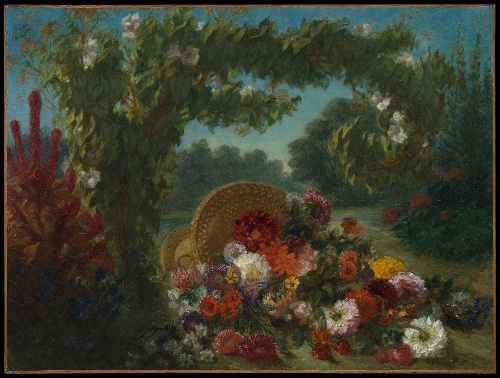
Title: Basket of Flowers
Artist: Eugène Delacroix
Artist bio: French, Charenton-Saint-Maurice 1798–1863 Paris
Date: 1848–49
Object type: Painting
Classification: Paintings
Medium: Oil on canvas
Dimensions: 42 1/4 x 56 in. (107.3 x 142.2 cm)
Department: European Paintings
Credit line: Bequest of Miss Adelaide Milton de Groot (1876-1967), 1967
Accession year: 1967
Repository: Metropolitan Museum of Art, New York, NY
Tags: Still Life|Flowers